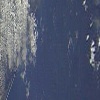
Label: water